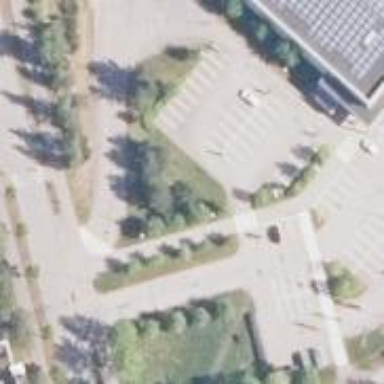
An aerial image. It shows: Parking area with asphalt surface.